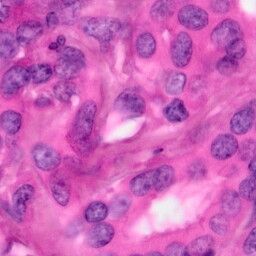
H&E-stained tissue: Pancreatic